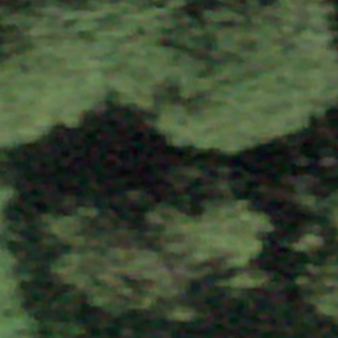
Label: other